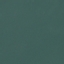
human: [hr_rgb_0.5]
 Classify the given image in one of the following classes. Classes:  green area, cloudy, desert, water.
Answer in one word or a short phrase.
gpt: water